Question: I have some text like,

I would like to move variable2,var3 and var4 so that all four variables are aligned together. I am able to visually select the column, using . But after that how can I reindent or delete the extra spaces in front of variable2, var3 and var4?
Please not that moving variable1 is not an option as there are multiple lines that are aligned with variable1. Also I can not use plugins.
Is there a easier way to do this without using any plugins, through basic vim commands?
Thanks.
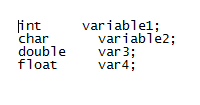
Answer: Place your cursor on the second line, just below the 'v' in 'variable1'.
Select down a column and delete it. This is, .
Repeat it () as many times as you desire.
Undo () if you went too far deleting columns. ;-)